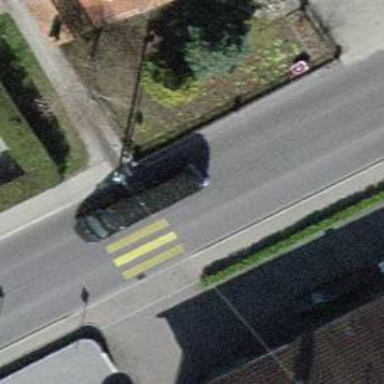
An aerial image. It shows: Zebra crossing on the road.